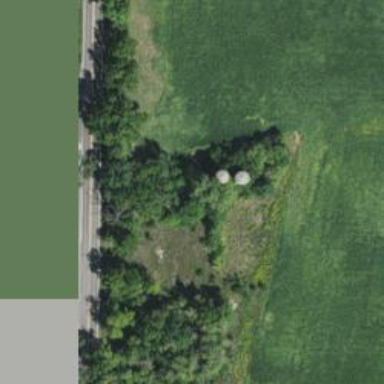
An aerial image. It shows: Silo.